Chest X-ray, PA view. Patient: 58 years old, sex F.
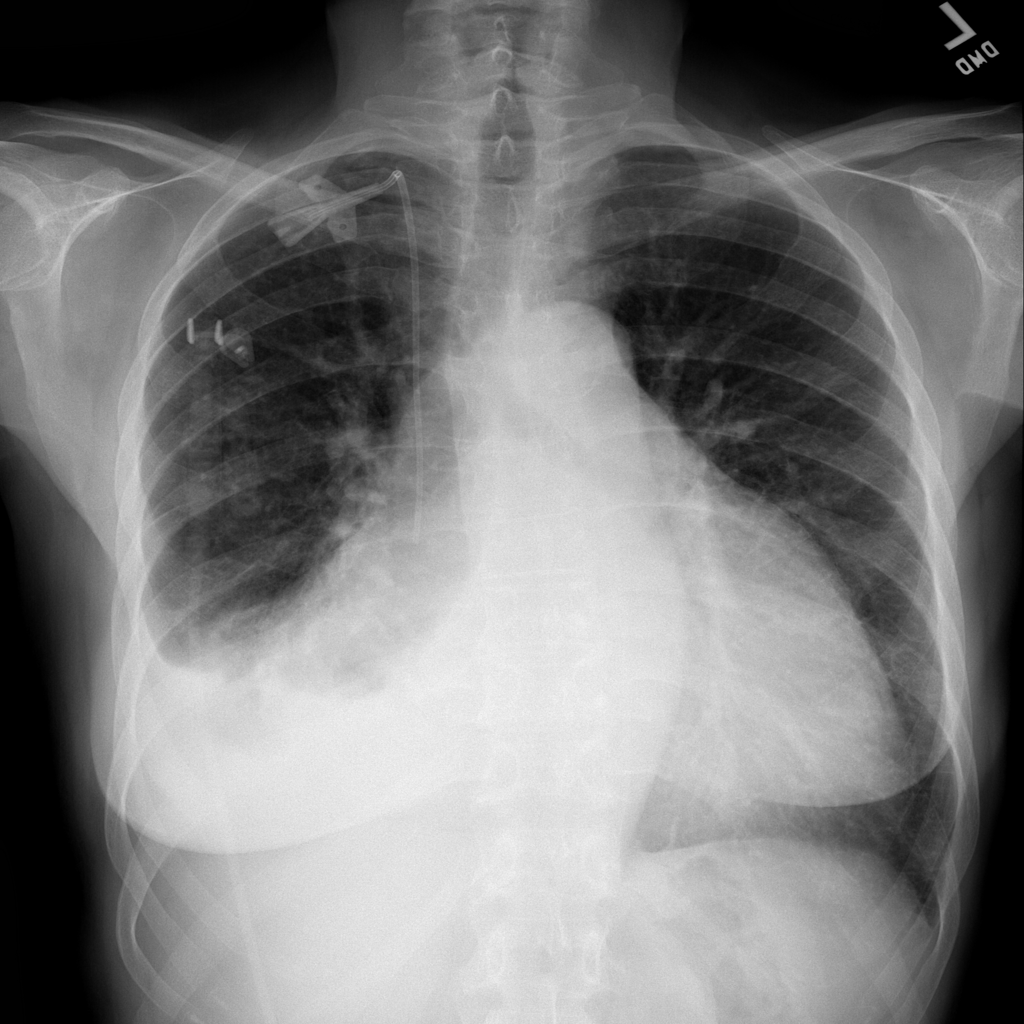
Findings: Cardiomegaly, Consolidation, Edema, Effusion